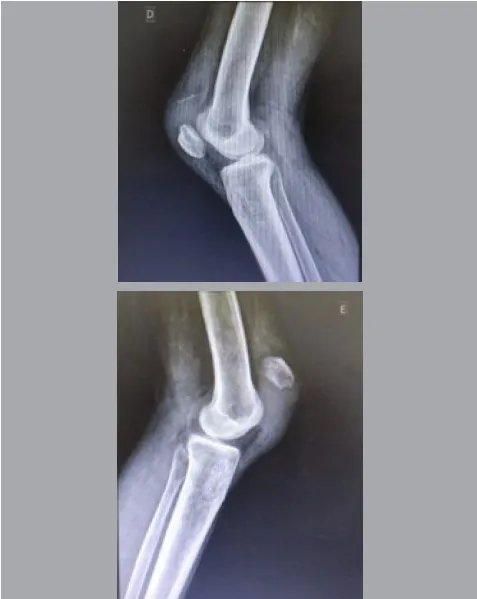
Radiographs showing patella baja on the right knee, with a Caton-Deschamps index of 2.1, and patella alta on the left knee, with a Caton-Deschamps index of 0.5.
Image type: radiology (x_ray)